Question: I want to Create a new User using Custom Membership Provider but I don't want to use the default function that is created.
I don't want to use this
'''
Public Overrides Function CreateUser(ByVal username As String,
ByVal password As String,
ByVal email As String,
ByVal passwordQuestion As String,
ByVal passwordAnswer As String,
ByVal isApproved As Boolean,
ByVal providerUserKey As Object,
ByRef status As System.Web.Security.MembershipCreateStatus) As System.Web.Security.MembershipUser
Return Nothing
End Function
'''
Instead I want to use this
'''
Public Overloads Function CreateUser(ByVal username As String,
ByVal email As String,
ByVal number As String,
ByVal isApproved As Boolean,
ByRef status As System.Web.Security.MembershipCreateStatus) As System.Web.Security.MembershipUser
'''
So when I use second option I get this squiggly lines saying ""
I referenced the .dll correctly like this
'''
Imports CustomProviders
'''
But when I try to create a user as shown in this below image it doesn't work. I am doing something clearly wrong. I don't know what it is.

:
I found that the squiggly line was due to casting problem. I was referencing the class library member without casting in my web page code behind method. I think the other is also taken care off.
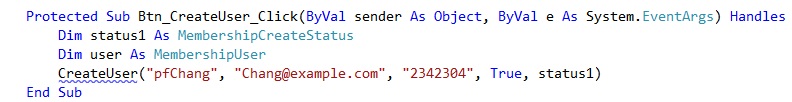
Answer: Hey, your code works (compiles okay with me) I just created a new membership provider and used your createuser method. It works Okay.
If you just want to send less parameters, why dont you use optional parameter feature so that your caller's can still call the method with limited parameters. This way you will automatically get out of your problem (which I am not sure what is :) ?)
<URL>